Interaction volume radius: 5 \u00c5
Interaction volume height: 20 \u00c5
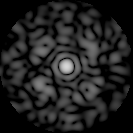
Disorder parameter: 0.6889